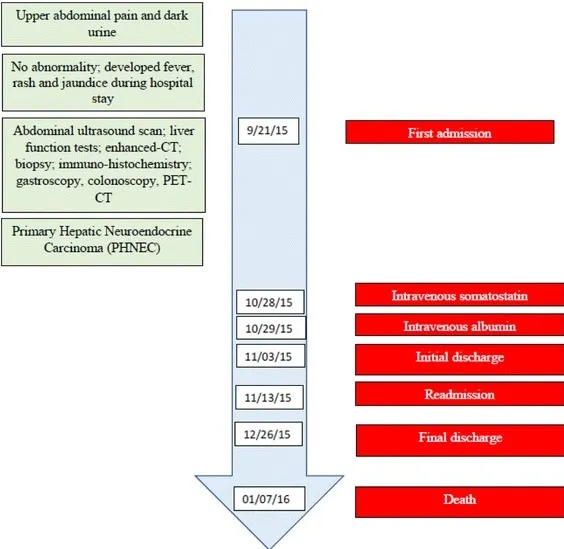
Case two timeline.
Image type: chart (chart)